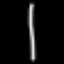
Label: line